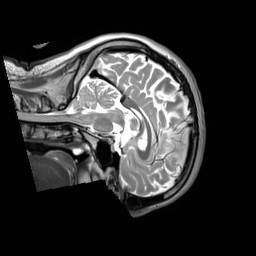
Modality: T2w
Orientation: sagittal
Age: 33
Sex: male
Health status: ill
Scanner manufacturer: siemens
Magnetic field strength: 3 T
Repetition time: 2.8 s
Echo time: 0.326 s